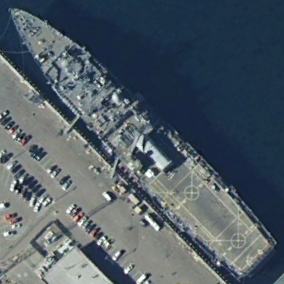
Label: combat